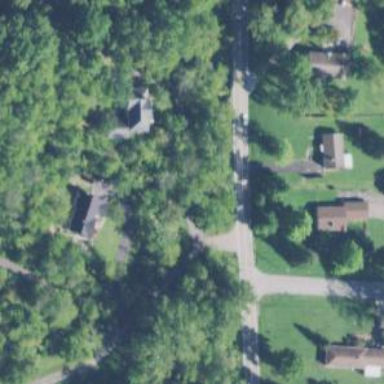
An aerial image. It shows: Shared driveway designated as service road.